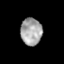
Tissue: lung
Cell type: Epithelial cells
Senescence score: 0.173
Nuclear area (px): 566
Mean DAPI intensity: 165.779